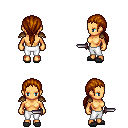
a pixel art fantasy rpg character, female body template, human, tanned skin, leather shoulder armor, white pants, brunette ponytail hairstyle, gray slippers, dagger, four views (front, back, left, right), 2x2 character sprite sheet, small pixel art, hard edges, no anti-aliasing